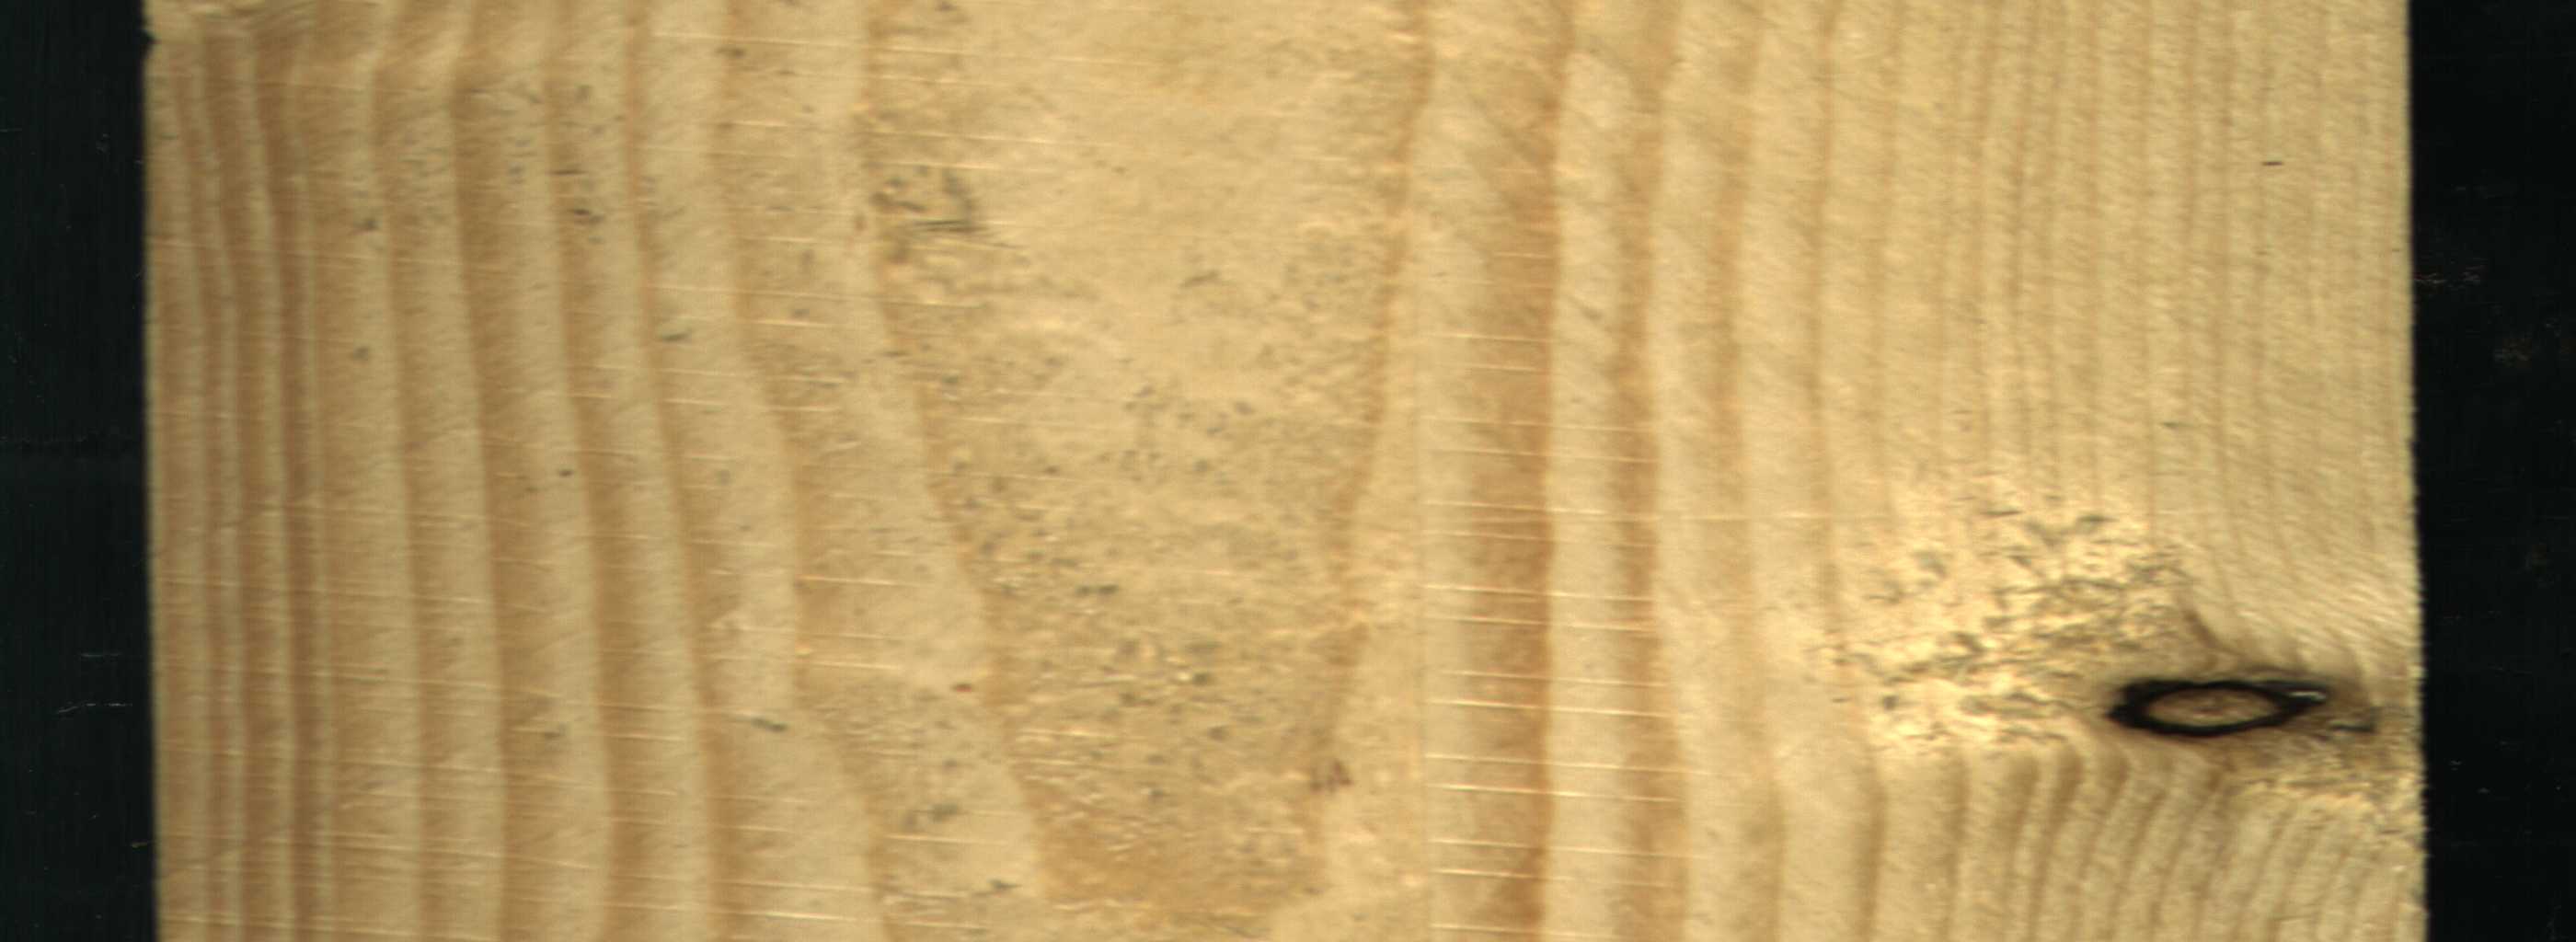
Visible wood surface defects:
Dead_Knot